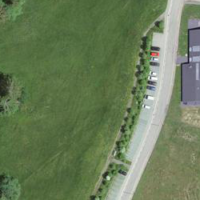
EUNIS habitat code: 25
Species observed at this site:
Geum rivale
Filipendula ulmaria